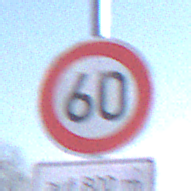
Verkehrszeichen: Geschwindigkeit60
Zusatzzeichen unten: LaengeEinerStrecke5
Umgebung: Outdoor, Nature
Tageszeit: MorningAfternoon
Wetter: PartlyCloudy
Licht: Natural
Jahreszeit: Winter
Kontrast: HighContrast